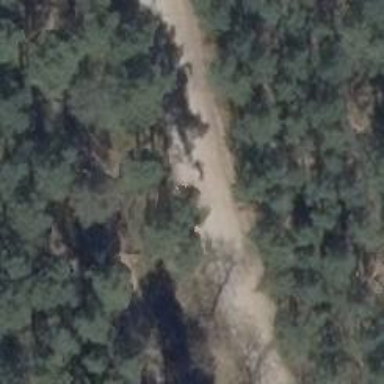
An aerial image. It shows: Unclassified road.